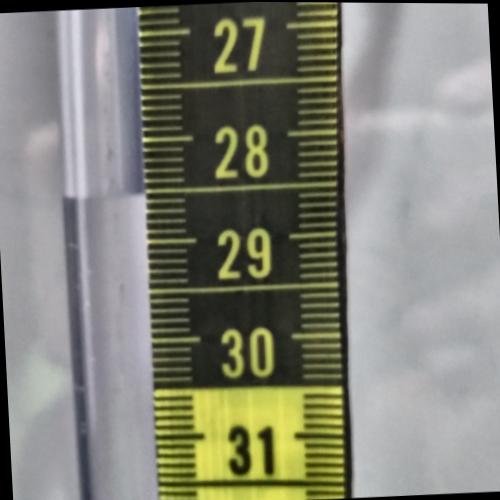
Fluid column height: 28.5 cm